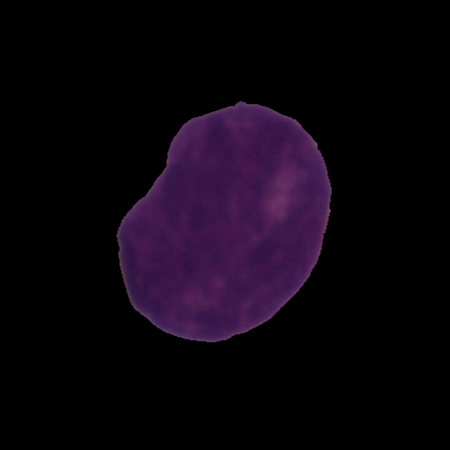
Label: cancer